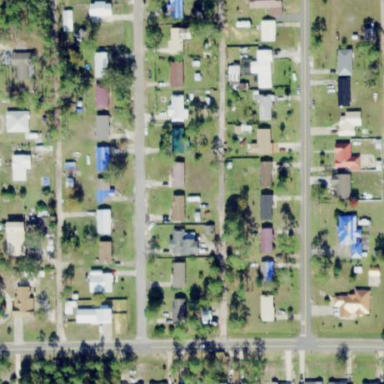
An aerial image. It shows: This residential area consists of single-family homes.